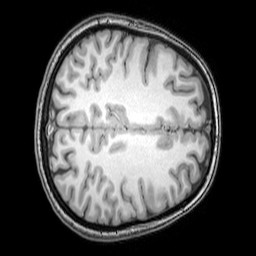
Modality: T1w
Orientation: axial
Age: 21
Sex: female
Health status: healthy
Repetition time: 0.081 s
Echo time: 0.037 s